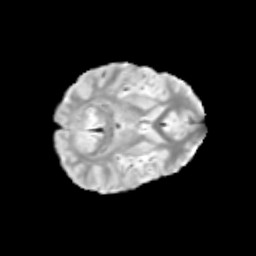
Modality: T2w
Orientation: axial
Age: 9
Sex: male
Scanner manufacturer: siemens
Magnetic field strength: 3 T
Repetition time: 3.8 s
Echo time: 0.07 s